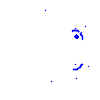
Particle: pion